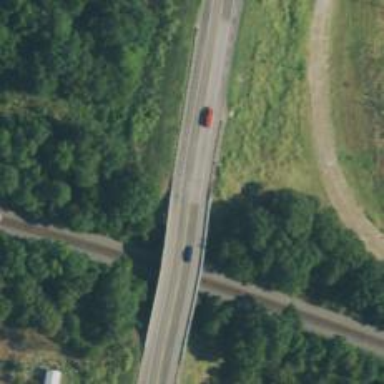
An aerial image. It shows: Primary highway bridge.